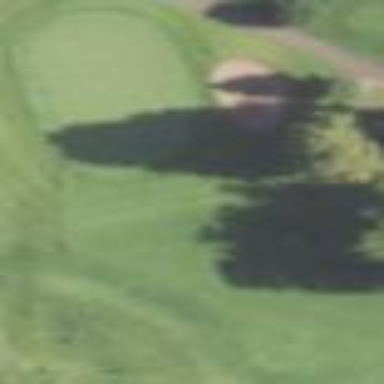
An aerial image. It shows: Golf fairway surrounded by grass.